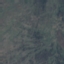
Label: HerbaceousVegetation